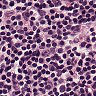
Metastatic tissue present: no